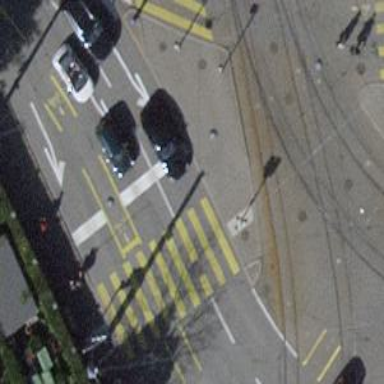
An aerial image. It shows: Kerb serving as barrier.